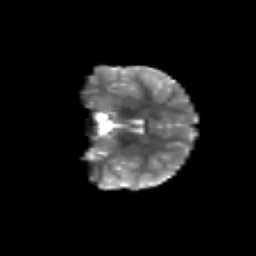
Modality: T2w
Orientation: coronal
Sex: female
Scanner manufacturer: siemens
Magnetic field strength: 3 T
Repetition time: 5 s
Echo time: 0.071 s